Chest X-ray. View position: AP
Patient age: 46
Patient sex: M
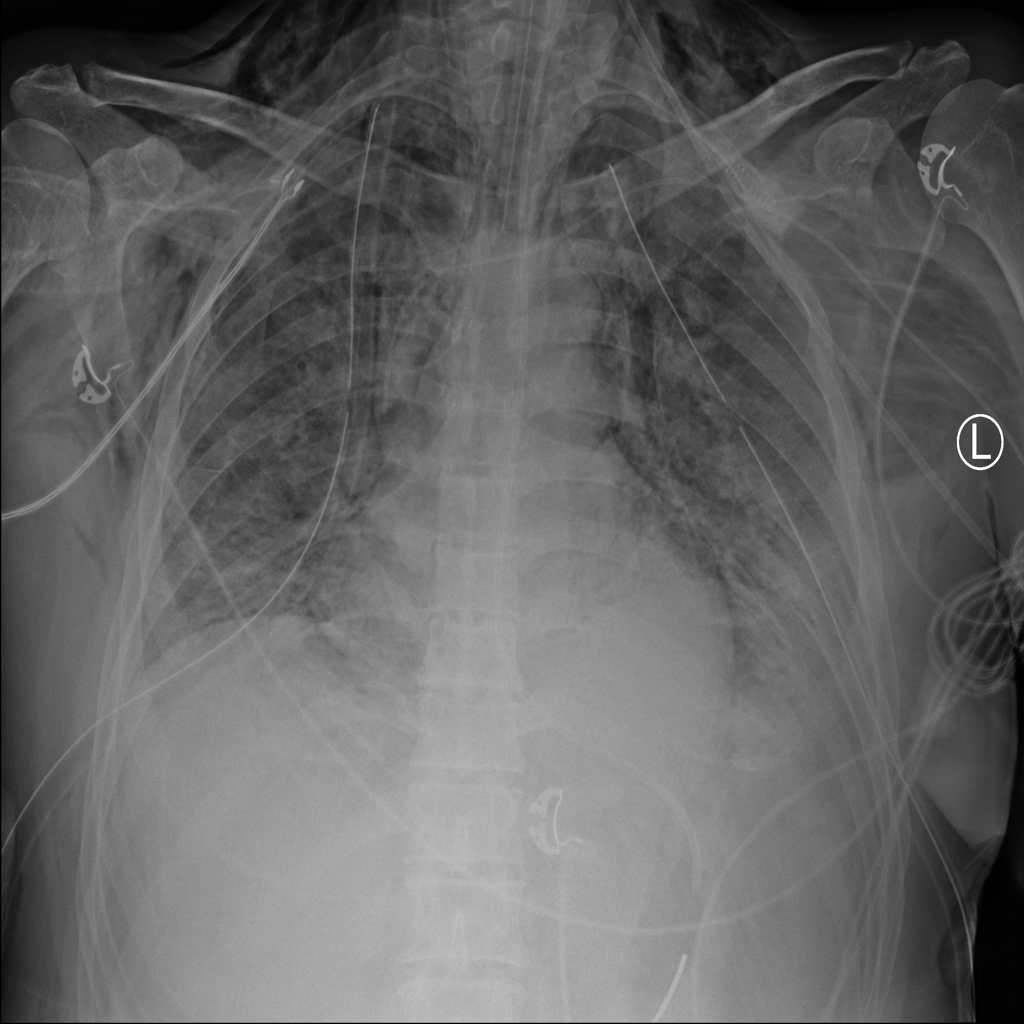
Finding: Pneumothorax